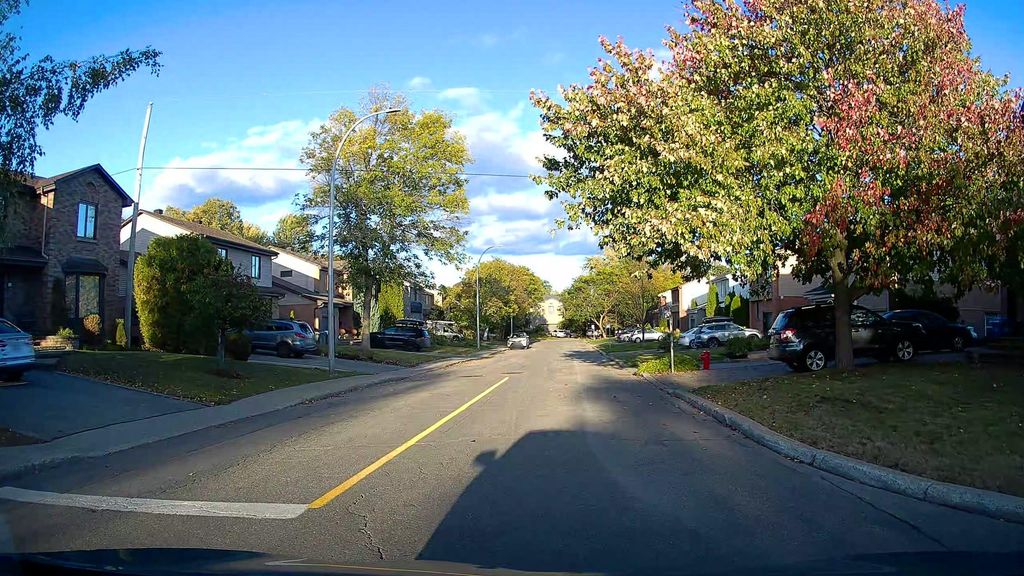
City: montreal